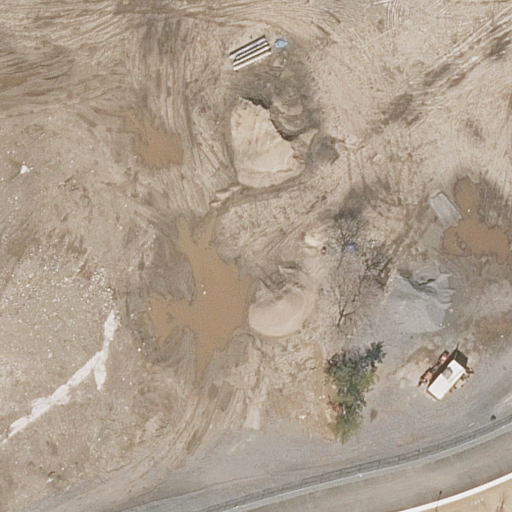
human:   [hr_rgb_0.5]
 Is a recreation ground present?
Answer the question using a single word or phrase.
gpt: yes

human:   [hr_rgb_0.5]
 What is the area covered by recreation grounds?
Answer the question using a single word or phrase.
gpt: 702m2

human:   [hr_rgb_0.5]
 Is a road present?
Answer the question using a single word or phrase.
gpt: yes

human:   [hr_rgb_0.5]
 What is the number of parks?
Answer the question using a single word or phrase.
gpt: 1

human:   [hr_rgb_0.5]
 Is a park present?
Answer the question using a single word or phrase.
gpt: yes

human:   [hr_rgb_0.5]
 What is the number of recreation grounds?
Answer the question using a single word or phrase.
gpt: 2

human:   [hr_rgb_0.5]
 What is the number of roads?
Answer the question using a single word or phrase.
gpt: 1

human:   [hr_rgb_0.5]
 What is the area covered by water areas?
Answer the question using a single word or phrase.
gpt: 0m2

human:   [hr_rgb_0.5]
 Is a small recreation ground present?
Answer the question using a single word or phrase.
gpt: yes

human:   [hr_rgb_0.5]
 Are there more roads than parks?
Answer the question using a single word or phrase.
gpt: no

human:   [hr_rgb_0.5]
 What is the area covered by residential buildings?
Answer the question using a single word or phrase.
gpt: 0m2

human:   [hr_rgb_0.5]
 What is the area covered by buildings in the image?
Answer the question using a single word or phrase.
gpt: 0m2

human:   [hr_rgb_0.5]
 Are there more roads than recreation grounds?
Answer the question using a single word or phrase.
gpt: no

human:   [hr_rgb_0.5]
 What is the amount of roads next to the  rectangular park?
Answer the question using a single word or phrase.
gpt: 1

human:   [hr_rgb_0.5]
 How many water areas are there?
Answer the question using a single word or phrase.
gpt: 0

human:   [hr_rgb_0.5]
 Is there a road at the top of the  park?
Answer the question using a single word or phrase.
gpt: no

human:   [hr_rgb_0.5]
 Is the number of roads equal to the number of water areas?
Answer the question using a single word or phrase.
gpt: no

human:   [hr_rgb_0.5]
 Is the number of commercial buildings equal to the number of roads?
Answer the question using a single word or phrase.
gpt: no

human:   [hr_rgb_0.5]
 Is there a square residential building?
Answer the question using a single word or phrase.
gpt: no

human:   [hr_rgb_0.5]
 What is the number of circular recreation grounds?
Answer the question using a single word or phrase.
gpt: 0

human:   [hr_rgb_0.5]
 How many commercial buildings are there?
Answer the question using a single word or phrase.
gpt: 0

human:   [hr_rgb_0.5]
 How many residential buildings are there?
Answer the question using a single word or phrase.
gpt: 0

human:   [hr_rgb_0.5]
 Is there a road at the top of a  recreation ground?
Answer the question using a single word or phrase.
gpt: no

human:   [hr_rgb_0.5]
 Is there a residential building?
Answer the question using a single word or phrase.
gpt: no

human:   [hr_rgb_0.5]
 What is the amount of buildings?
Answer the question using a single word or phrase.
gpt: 0

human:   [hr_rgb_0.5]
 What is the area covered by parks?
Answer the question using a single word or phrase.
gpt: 7693m2

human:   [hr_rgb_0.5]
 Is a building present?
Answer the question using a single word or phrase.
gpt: no

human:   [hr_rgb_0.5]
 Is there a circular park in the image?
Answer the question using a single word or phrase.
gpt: no

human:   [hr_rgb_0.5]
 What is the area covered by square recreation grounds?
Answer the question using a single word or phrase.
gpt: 0m2

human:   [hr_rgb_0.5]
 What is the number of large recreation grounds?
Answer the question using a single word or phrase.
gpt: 1

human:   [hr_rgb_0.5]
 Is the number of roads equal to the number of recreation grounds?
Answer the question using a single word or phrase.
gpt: no

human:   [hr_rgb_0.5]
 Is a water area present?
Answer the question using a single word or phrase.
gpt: no

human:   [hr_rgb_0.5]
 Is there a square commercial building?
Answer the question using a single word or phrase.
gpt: no

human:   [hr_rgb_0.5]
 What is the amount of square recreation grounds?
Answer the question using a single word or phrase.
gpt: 0

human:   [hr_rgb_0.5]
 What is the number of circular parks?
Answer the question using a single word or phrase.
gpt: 0

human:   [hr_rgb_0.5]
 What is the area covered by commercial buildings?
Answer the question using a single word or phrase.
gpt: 0m2

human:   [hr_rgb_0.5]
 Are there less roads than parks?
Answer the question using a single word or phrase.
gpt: no

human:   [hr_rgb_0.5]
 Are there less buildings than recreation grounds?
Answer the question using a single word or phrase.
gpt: yes

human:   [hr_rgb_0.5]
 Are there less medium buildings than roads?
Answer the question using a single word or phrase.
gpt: yes

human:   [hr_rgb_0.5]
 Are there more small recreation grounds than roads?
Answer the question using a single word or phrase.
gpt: no

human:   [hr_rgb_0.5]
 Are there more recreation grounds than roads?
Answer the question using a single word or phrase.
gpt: yes

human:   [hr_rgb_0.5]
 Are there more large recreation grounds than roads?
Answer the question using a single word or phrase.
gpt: no

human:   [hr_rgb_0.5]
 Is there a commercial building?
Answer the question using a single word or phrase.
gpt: no

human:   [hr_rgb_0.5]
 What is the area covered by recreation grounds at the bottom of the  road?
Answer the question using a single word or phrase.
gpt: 0m2

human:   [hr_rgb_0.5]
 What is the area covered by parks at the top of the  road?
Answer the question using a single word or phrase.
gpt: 7693m2

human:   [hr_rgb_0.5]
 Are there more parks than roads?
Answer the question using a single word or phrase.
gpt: no

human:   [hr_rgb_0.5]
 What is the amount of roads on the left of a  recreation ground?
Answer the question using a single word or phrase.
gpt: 0

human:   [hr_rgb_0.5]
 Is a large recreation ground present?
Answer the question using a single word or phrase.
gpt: yes

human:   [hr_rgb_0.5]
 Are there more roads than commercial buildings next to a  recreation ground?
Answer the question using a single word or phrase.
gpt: yes

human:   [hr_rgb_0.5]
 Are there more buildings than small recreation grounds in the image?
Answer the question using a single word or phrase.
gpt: no

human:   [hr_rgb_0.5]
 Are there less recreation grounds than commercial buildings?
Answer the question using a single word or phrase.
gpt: no

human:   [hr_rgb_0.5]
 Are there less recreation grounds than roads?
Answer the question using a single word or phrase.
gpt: no

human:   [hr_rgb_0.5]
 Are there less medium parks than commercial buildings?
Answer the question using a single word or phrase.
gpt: no

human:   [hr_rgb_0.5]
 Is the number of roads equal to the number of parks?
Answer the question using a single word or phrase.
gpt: yes

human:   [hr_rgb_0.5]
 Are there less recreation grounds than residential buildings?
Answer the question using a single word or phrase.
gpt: no

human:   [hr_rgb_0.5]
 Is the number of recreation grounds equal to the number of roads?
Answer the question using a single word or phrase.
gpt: no

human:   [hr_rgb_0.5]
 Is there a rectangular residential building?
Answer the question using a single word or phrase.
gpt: no

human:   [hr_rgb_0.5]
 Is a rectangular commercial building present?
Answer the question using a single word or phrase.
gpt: no

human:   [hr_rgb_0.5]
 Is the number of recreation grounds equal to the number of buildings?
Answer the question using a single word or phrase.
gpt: no

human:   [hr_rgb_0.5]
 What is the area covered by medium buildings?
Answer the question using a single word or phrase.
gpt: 0m2

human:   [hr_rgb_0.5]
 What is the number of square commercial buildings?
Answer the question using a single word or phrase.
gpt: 0

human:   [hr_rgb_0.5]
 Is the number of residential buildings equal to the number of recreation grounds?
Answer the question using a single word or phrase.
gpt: no

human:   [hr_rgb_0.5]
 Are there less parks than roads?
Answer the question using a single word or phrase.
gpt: no

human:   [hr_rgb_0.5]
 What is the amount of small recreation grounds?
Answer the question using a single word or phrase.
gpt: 1